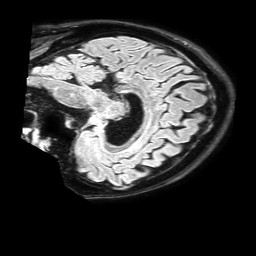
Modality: FLAIR
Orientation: sagittal
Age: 73
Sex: female
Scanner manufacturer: philips
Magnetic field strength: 1.5 T
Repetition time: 4.8 s
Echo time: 0.3317 s